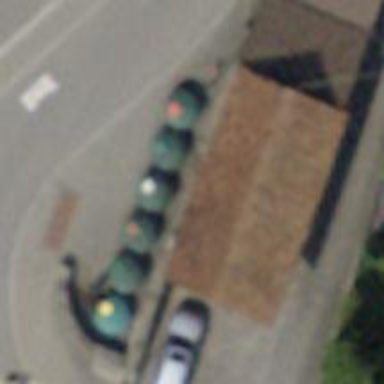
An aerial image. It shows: Recycling container at amenity designated for recycling.